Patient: sex M, age 65
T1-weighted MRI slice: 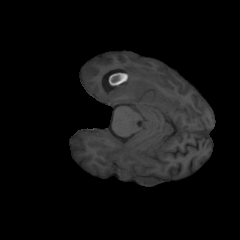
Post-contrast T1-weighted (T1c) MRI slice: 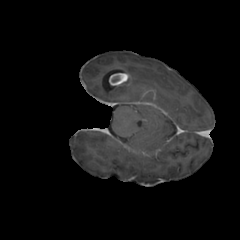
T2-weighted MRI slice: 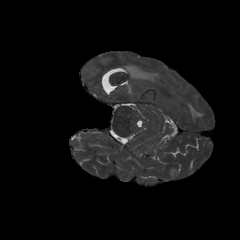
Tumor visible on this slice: yes
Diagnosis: Glioblastoma, IDH-wildtype
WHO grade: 4